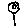
Label: flower